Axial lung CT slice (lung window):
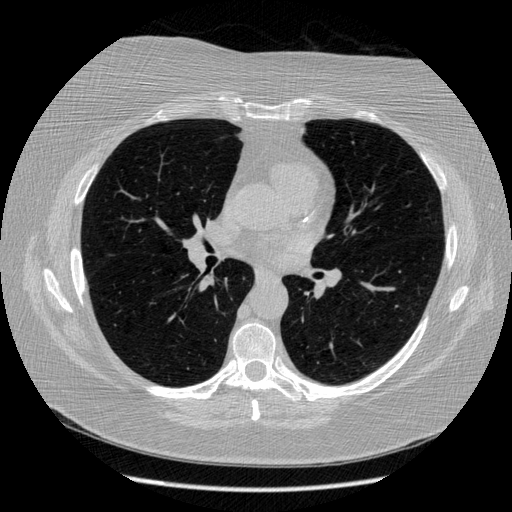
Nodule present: no